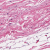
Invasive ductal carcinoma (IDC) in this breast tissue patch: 0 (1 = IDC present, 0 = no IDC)